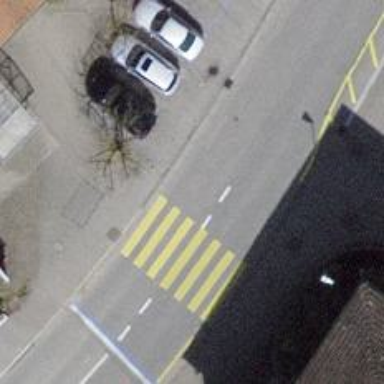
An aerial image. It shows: Zebra crossing on the road.